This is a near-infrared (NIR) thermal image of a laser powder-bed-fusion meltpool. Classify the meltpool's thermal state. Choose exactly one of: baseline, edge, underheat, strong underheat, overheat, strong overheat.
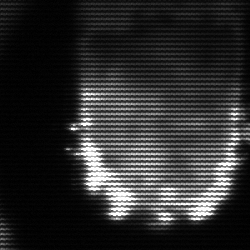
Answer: baseline